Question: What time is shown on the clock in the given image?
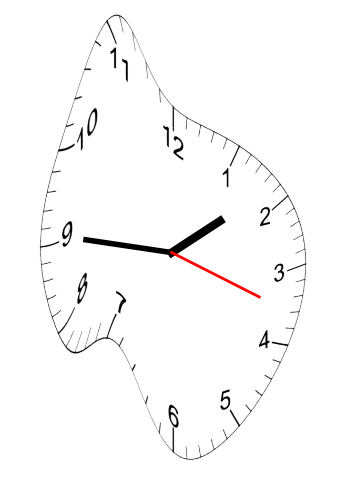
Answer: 01:45:18